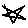
Label: star